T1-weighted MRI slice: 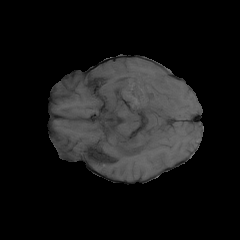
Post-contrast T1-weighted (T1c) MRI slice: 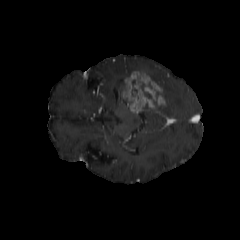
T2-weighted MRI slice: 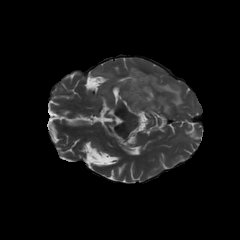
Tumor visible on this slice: yes